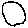
Label: circle